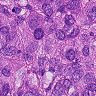
Metastatic tissue present: yes